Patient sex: M
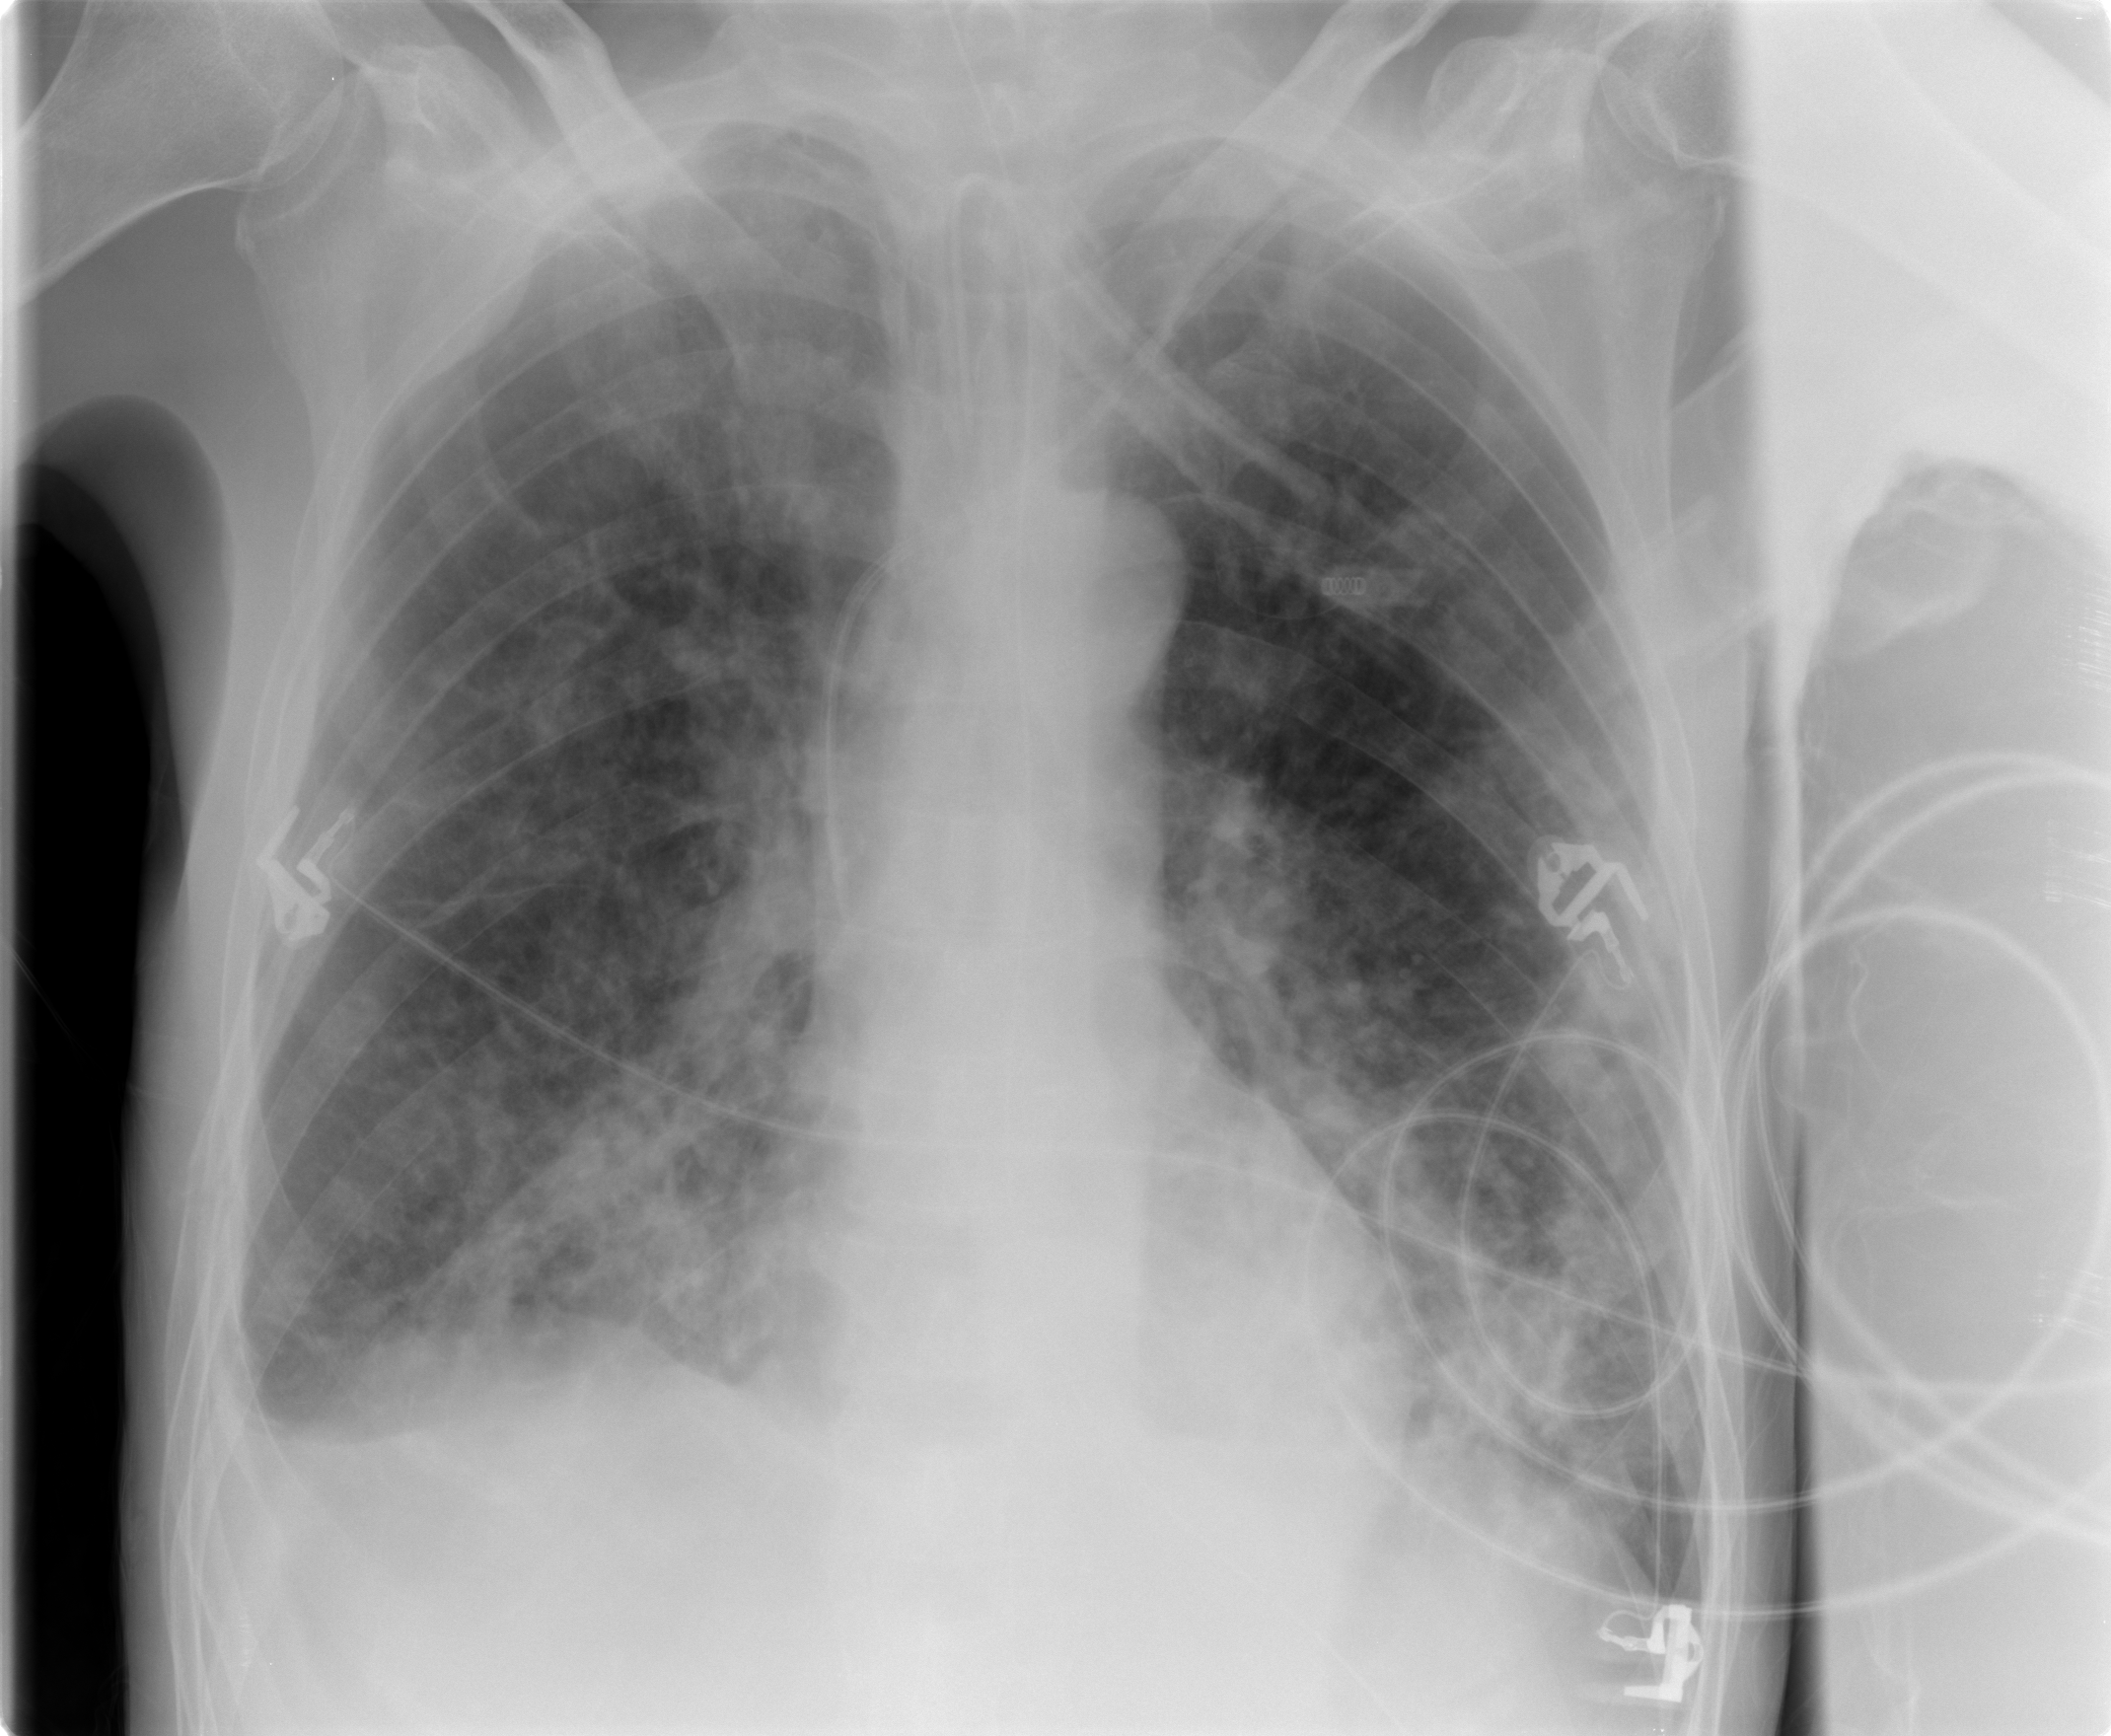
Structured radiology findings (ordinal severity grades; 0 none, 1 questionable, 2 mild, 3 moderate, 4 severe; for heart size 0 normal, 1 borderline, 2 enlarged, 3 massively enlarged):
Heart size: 0
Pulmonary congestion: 2
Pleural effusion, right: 2
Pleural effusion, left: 1
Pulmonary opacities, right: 2
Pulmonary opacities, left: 3
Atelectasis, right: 2
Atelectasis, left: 2